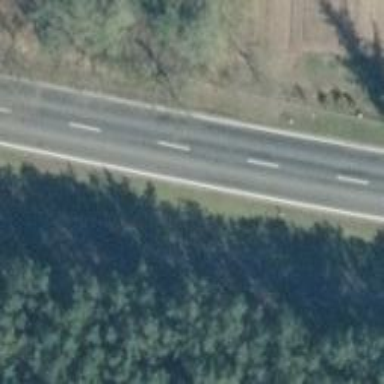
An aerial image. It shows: Asphalt road classified as primary highway.